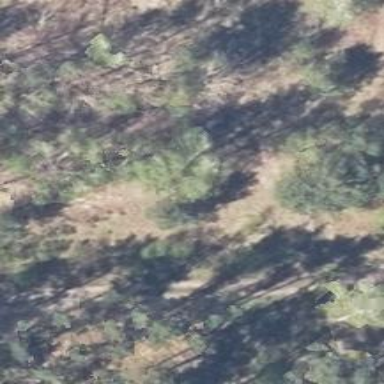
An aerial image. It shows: Abandoned spur railway.